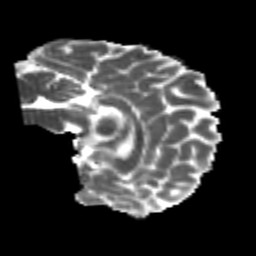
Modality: MD
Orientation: sagittal
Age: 24
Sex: female
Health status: healthy
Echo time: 0.074 s